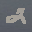
Label: 2